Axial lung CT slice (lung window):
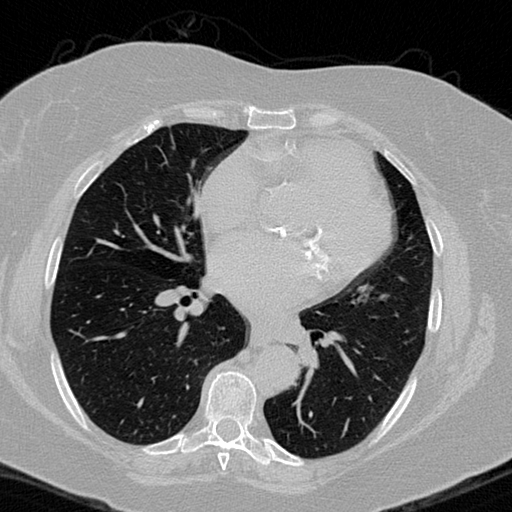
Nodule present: no